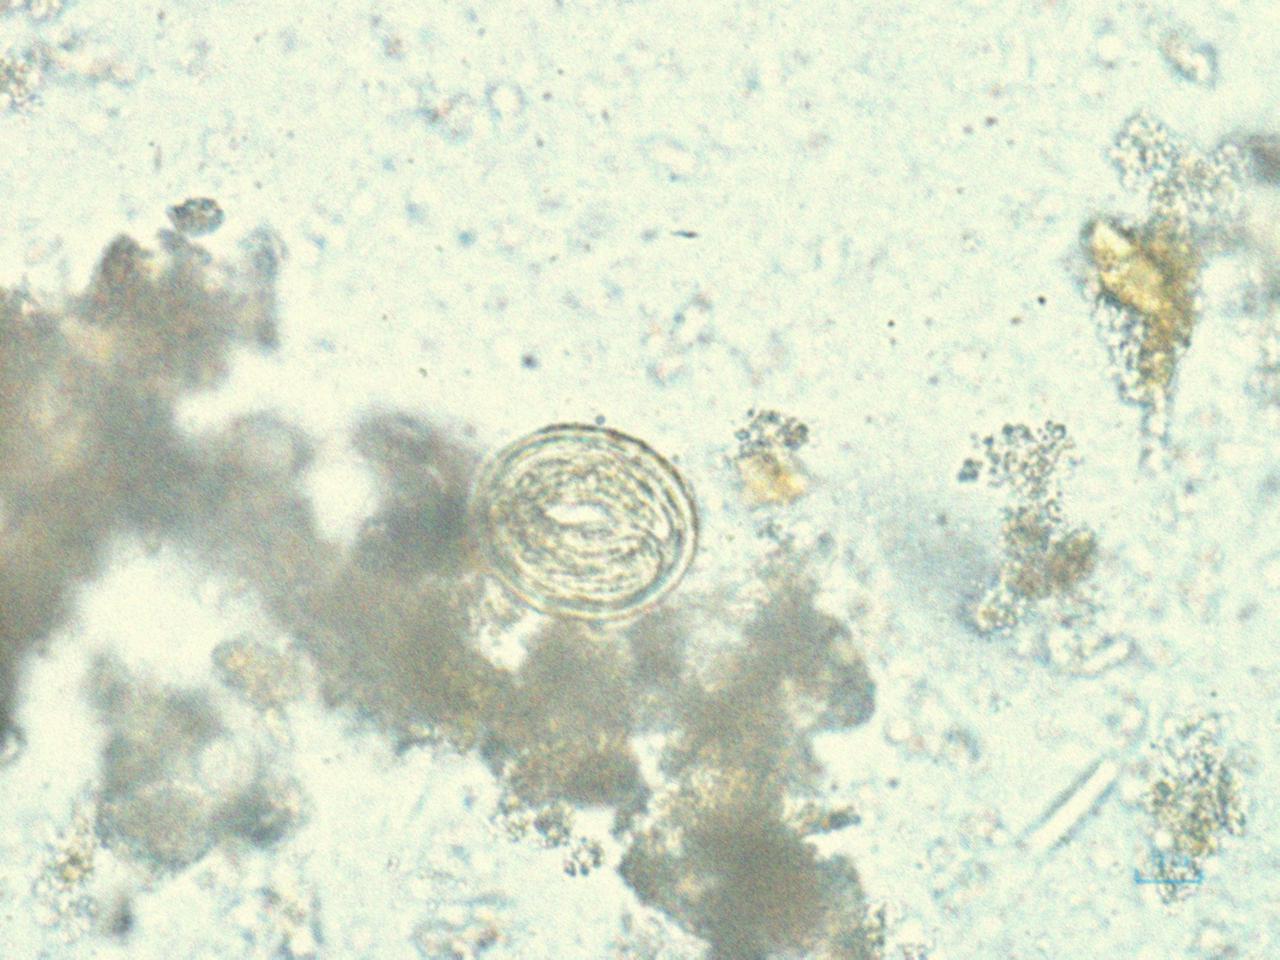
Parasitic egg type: Ascaris lumbricoides